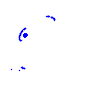
Particle: proton